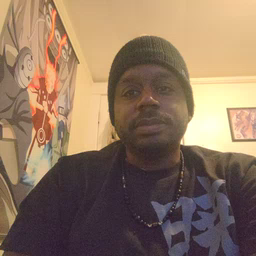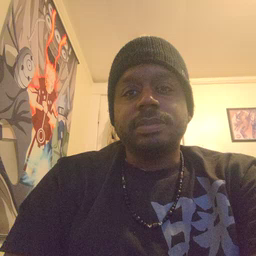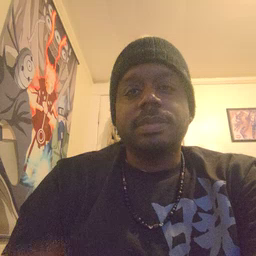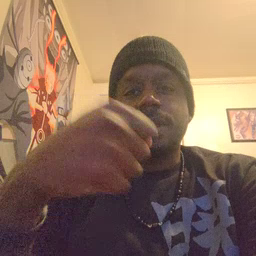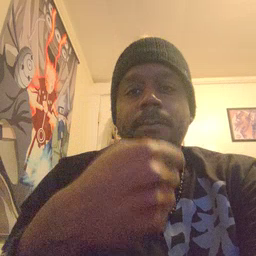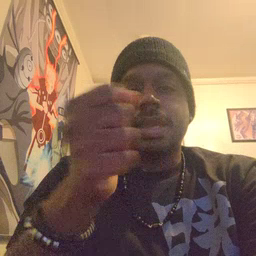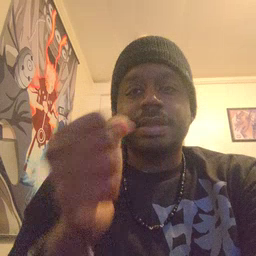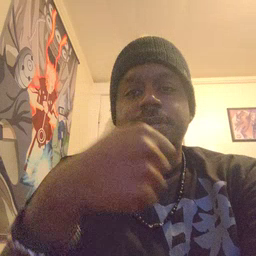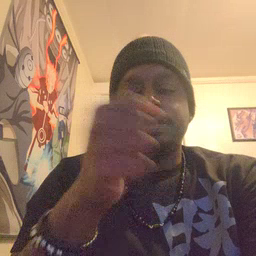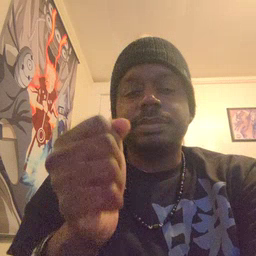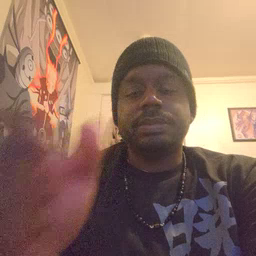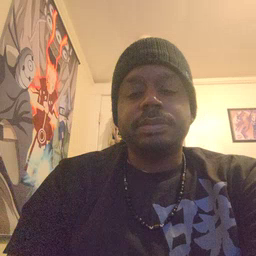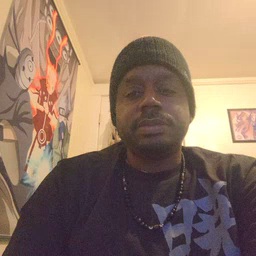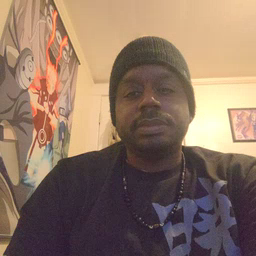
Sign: make